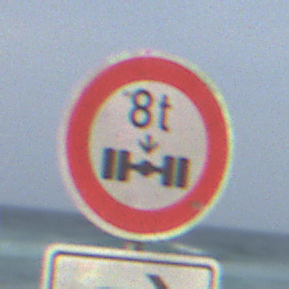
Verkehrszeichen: TatsaechlicheAchslast
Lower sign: RichtungsangabeDurchPfeile5
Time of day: MorningAfternoon
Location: Outdoor (Suburban)
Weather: PartlyCloudy
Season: NotSpecified
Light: Natural